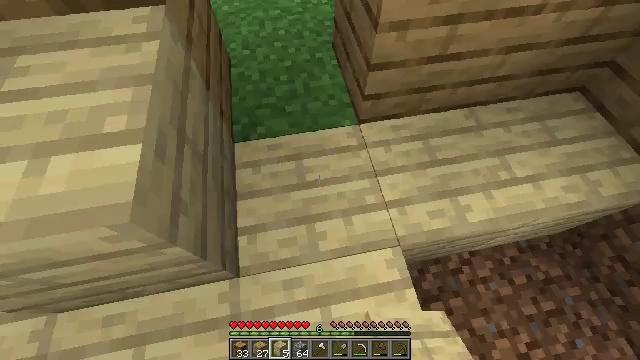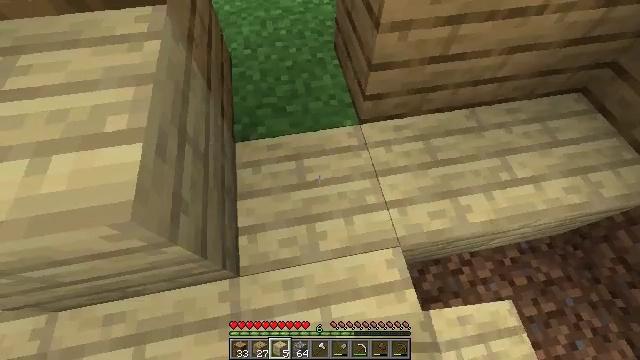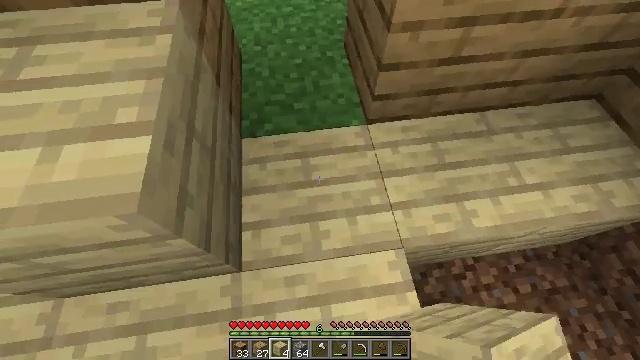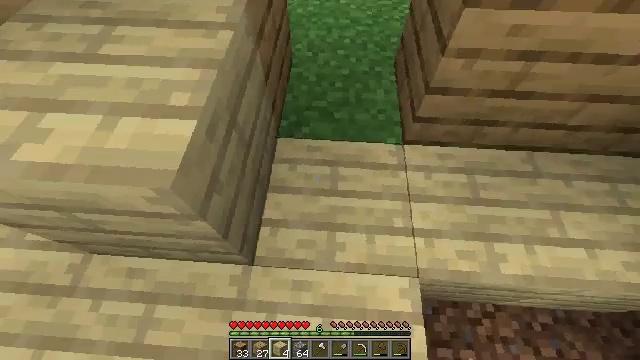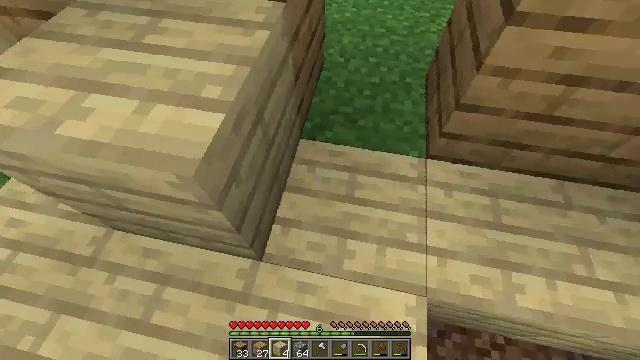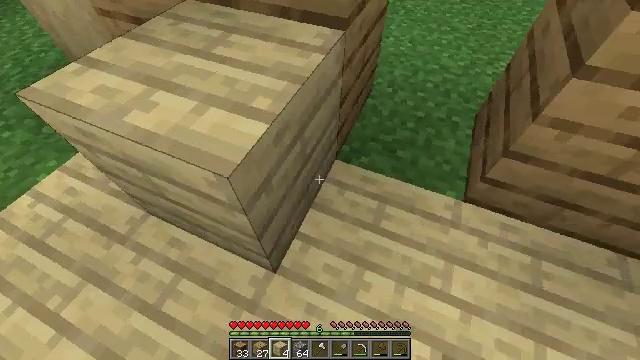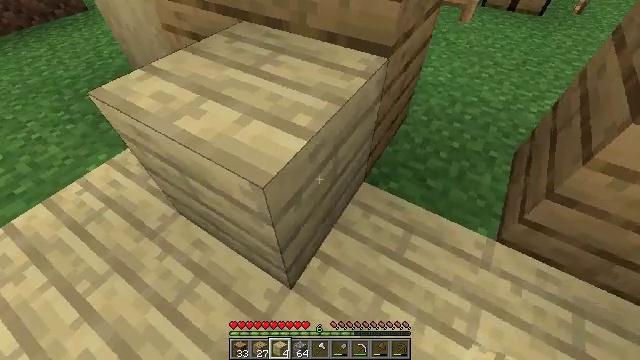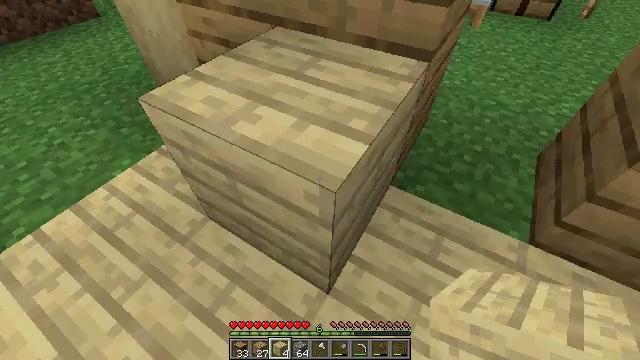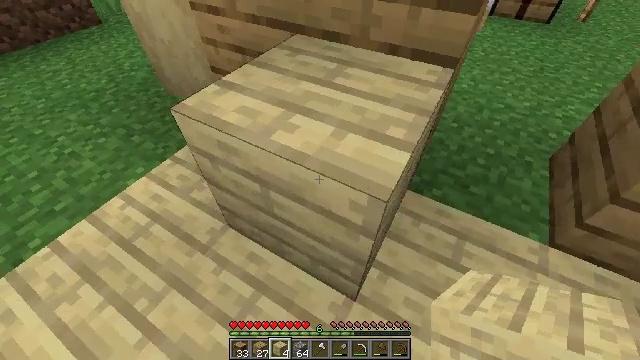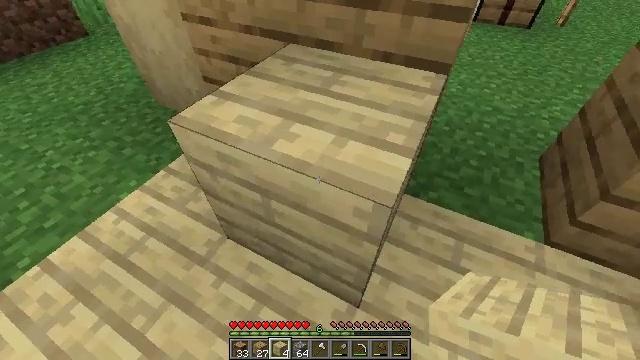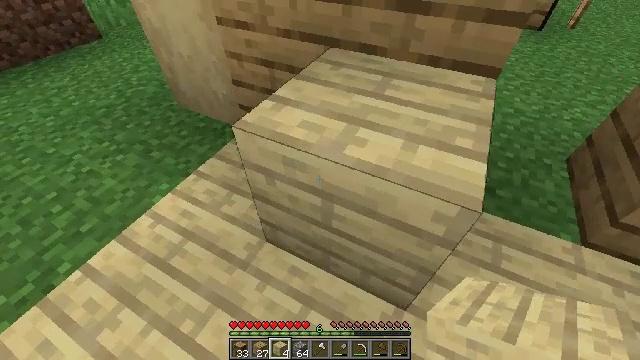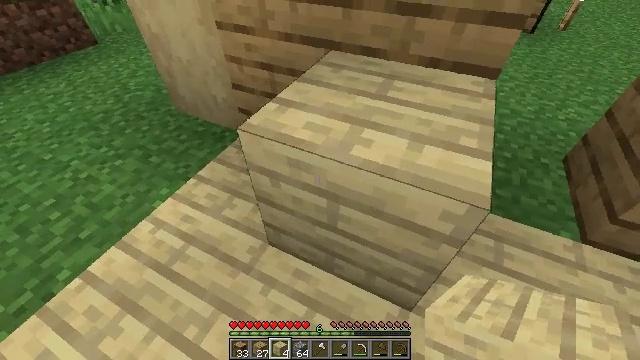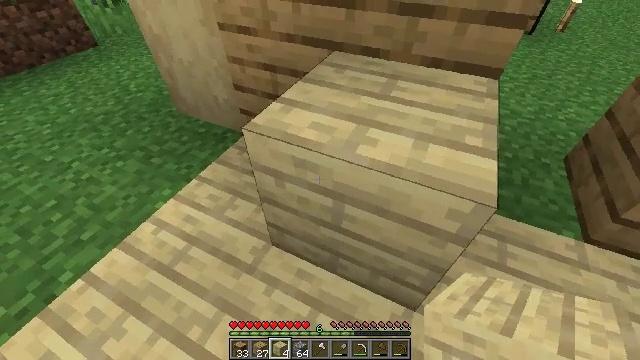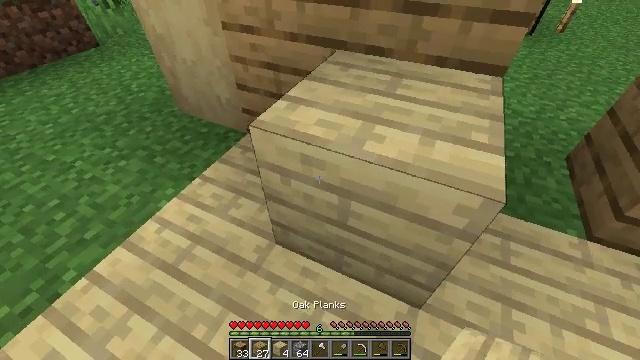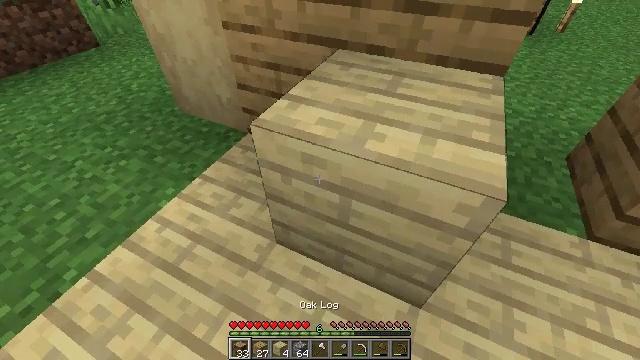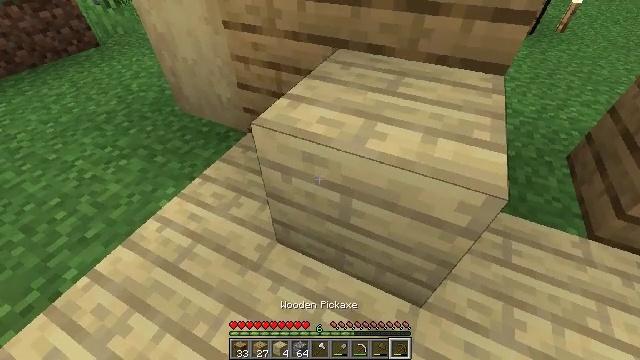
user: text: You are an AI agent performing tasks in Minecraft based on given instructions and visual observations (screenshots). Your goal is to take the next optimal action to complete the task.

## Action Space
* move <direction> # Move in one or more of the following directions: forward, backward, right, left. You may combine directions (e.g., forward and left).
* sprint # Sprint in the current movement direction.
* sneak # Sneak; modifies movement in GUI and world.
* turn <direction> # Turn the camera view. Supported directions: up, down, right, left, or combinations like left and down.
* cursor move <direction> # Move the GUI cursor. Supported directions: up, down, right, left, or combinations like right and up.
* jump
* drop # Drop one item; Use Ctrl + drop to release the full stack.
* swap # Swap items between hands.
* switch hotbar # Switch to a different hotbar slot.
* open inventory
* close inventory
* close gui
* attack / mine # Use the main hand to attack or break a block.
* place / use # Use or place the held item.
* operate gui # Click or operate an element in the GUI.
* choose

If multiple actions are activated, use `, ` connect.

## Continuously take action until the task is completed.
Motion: motion action
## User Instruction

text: Break the existing birch planks.
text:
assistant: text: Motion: no_op
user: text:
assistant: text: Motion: turn left
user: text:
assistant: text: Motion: turn left and up
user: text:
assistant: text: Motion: turn left
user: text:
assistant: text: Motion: turn left and up
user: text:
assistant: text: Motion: move left, turn left and up
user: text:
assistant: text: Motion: move left
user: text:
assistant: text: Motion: move left, turn right
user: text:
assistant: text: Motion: move left, turn right and up
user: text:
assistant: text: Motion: no_op
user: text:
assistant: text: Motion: turn right
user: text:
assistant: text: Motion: no_op
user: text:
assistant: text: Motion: no_op
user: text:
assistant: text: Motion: no_op
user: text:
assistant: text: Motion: no_op
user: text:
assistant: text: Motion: no_op
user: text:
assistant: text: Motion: no_op
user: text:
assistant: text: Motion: no_op
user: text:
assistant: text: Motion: no_op
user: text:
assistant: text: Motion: turn right
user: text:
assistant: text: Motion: no_op
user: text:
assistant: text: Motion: no_op
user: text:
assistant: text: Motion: no_op
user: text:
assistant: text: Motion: no_op
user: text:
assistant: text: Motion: no_op
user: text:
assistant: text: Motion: no_op
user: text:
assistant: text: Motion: no_op
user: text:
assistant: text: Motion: no_op
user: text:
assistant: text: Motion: no_op
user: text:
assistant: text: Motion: no_op